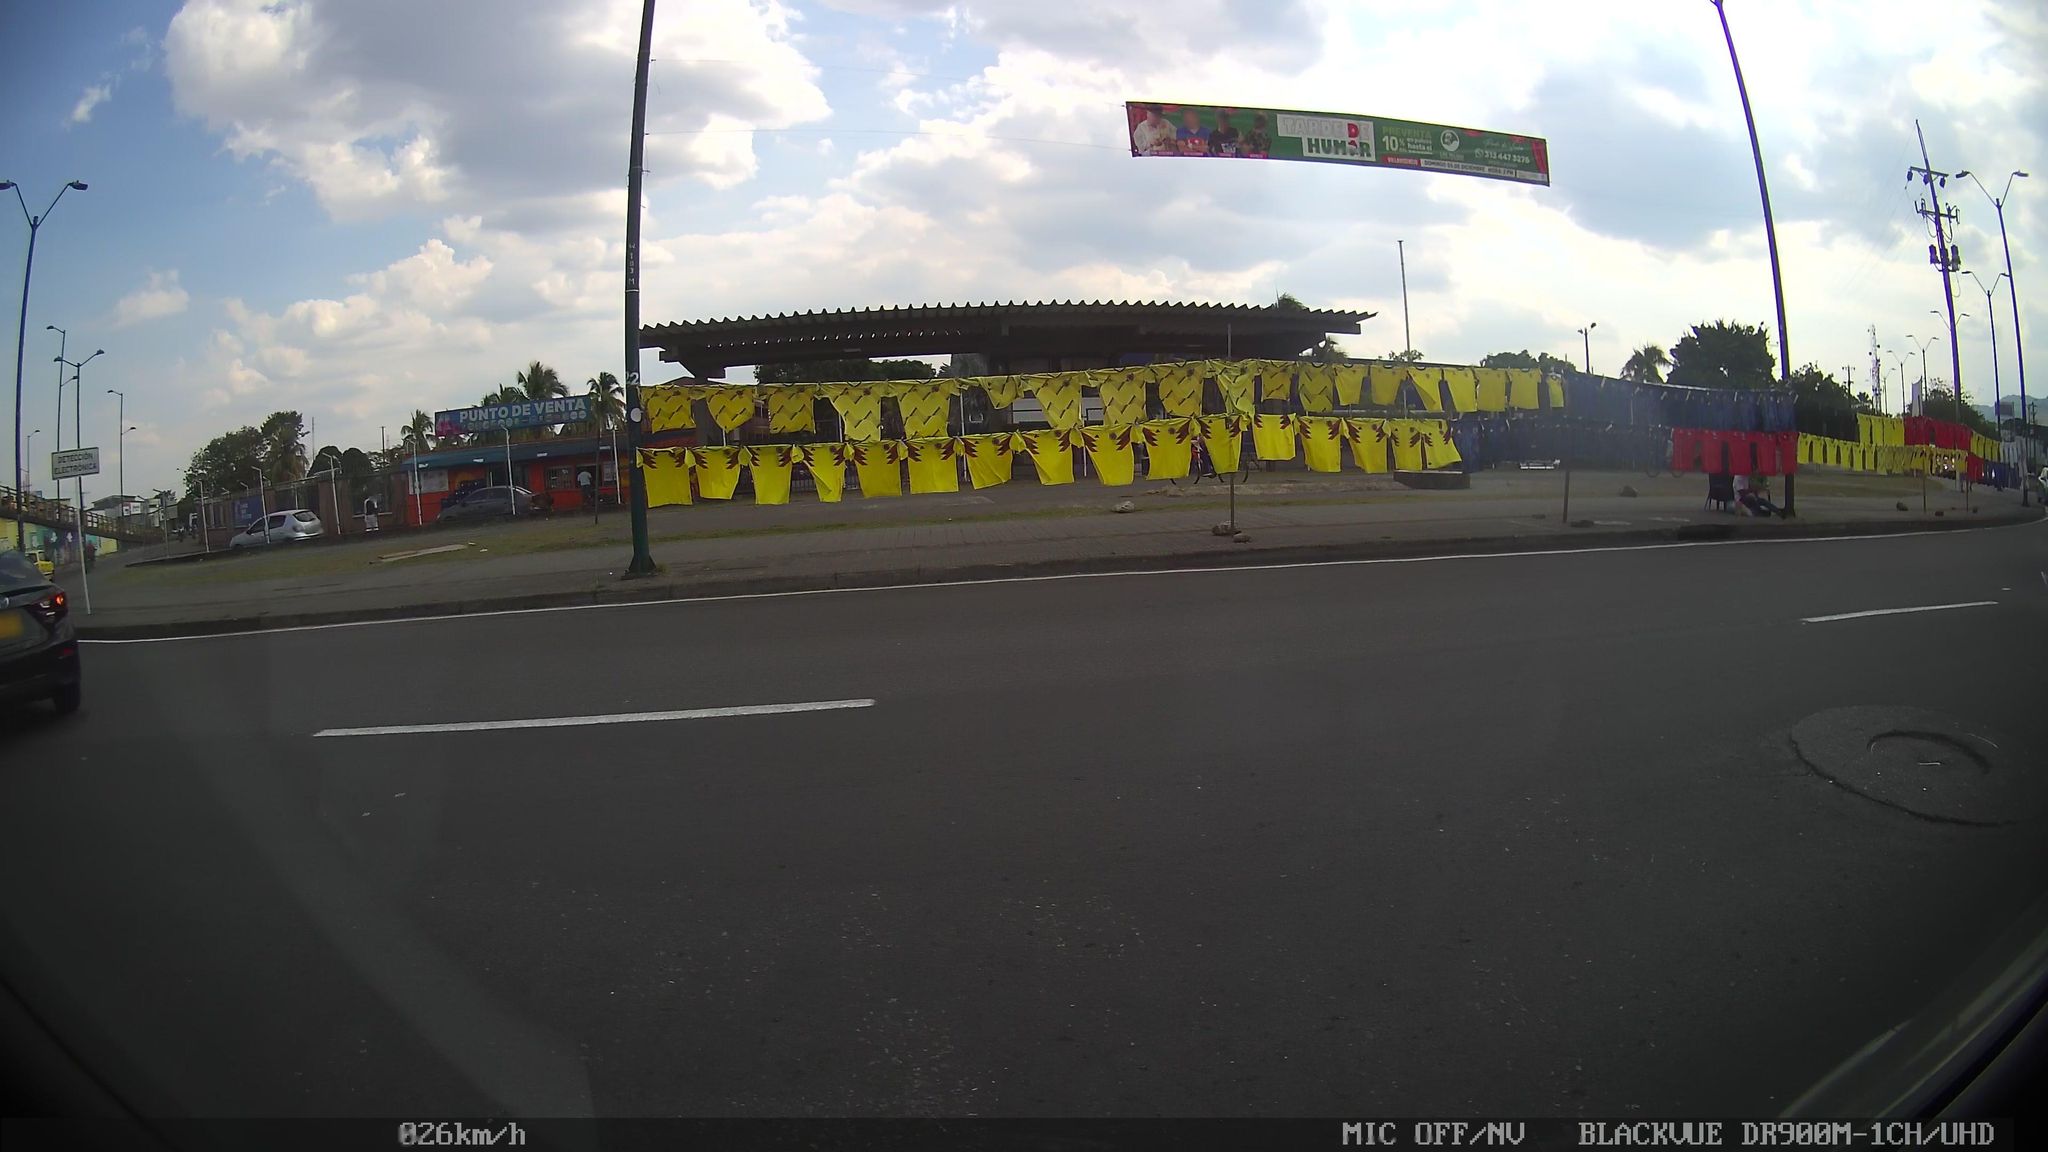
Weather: clear
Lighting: day
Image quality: good
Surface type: driving surface
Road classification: secondary
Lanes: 3.0
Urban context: urban centre
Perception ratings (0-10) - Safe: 1.21, Lively: 0.33, Beautiful: 4.53, Boring: 5.47, Depressing: 7.6, Wealthy: 3.27